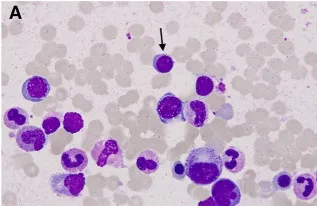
Representative bone marrow (BM) smear images after chemotherapy. (A, B) Plasmacytoid change of lymphocytes was observed occasionally in the BM smear (arrow).
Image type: pathology (giemsa)